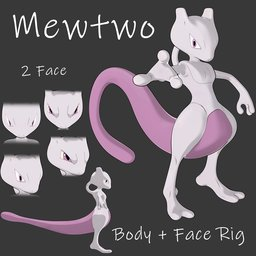
Label: animals